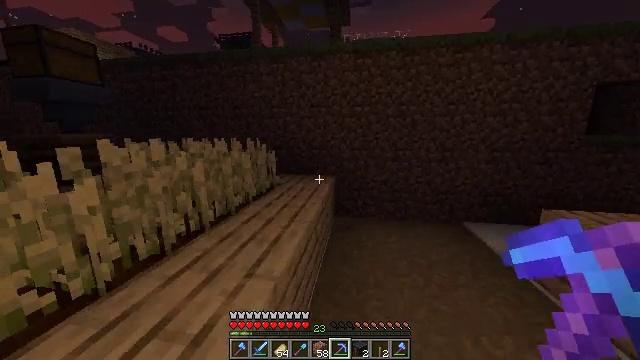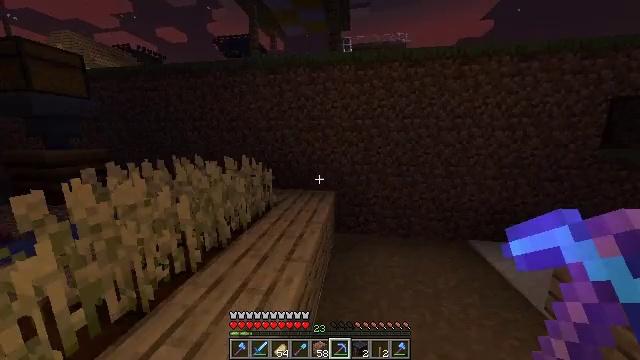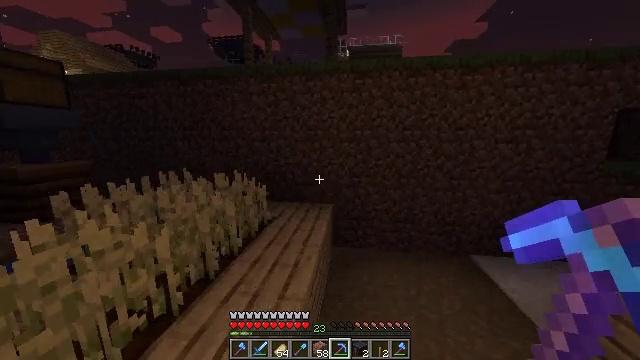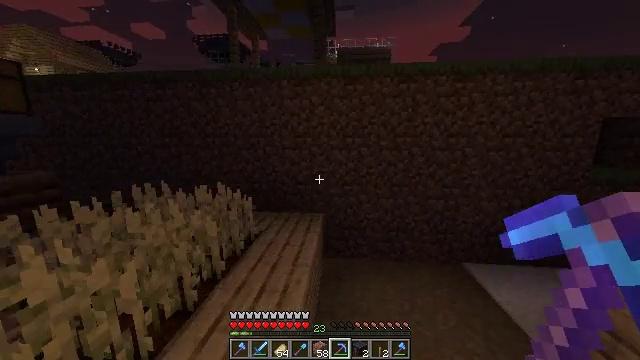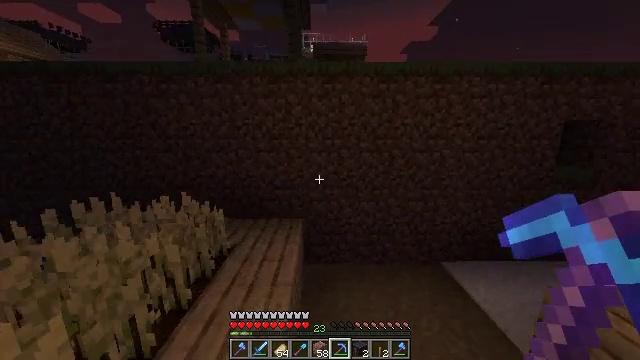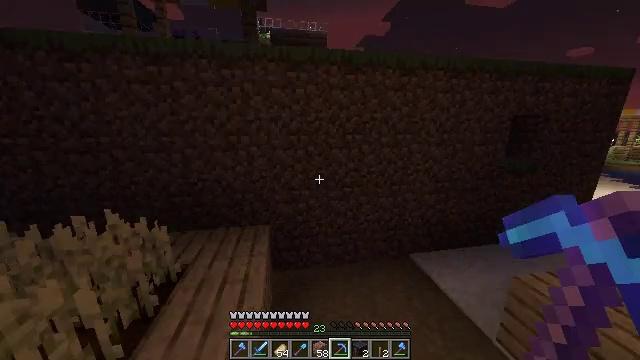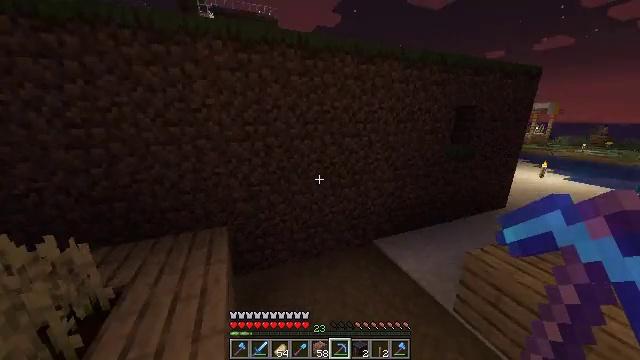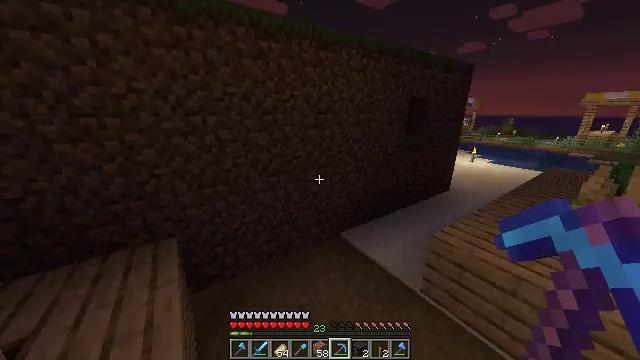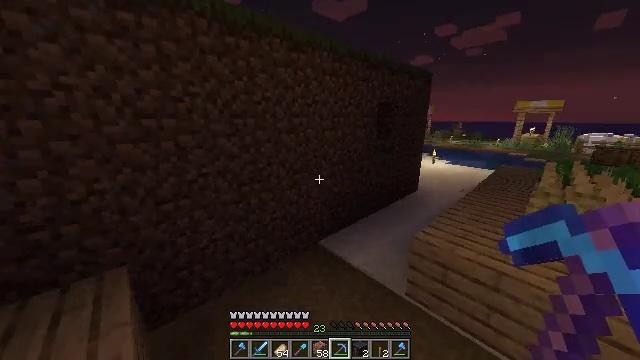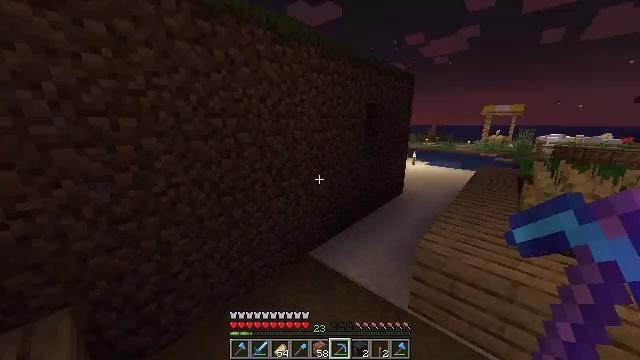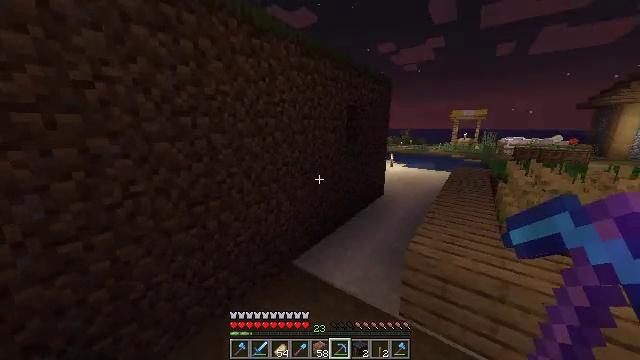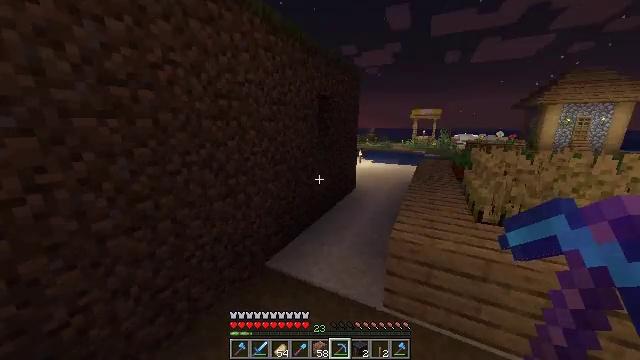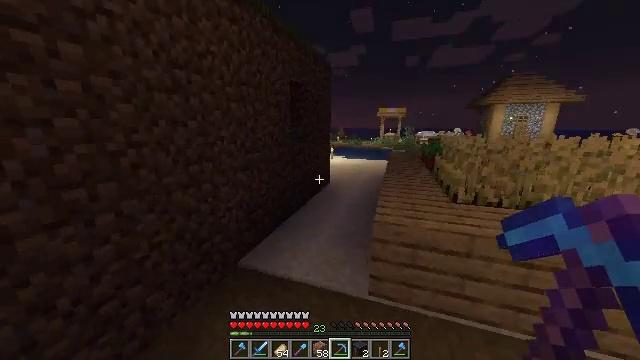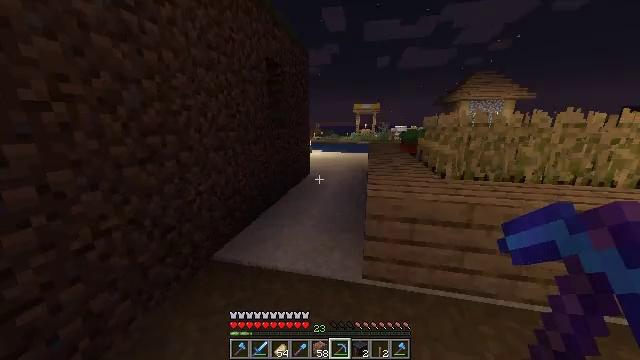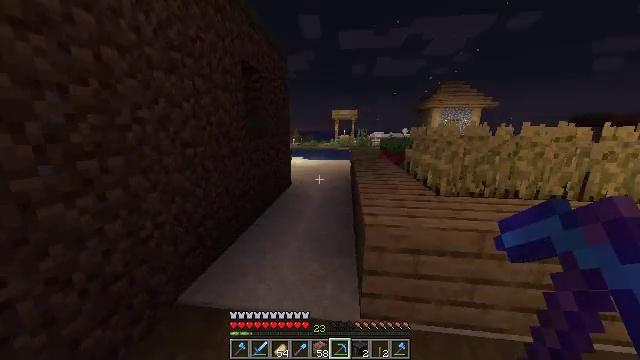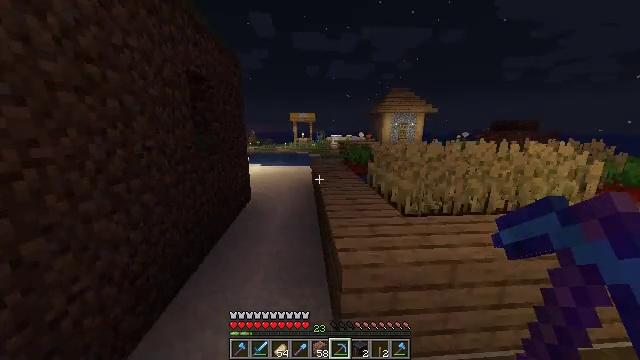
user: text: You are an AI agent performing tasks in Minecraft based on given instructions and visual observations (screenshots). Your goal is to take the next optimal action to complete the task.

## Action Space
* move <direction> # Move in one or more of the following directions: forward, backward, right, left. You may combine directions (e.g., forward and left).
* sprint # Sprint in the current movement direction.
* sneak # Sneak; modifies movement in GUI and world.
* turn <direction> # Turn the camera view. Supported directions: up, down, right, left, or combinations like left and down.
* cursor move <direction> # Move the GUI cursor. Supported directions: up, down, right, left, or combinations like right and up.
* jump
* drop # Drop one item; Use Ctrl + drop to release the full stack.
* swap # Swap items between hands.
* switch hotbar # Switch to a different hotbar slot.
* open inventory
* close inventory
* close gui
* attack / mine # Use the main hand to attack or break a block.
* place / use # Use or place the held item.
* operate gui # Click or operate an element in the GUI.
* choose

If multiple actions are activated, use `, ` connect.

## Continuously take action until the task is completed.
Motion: motion action
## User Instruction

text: Mine the smithing table.
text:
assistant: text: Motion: move forward, jump
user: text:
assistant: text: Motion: move forward, jump
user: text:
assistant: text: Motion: move forward, turn right, jump
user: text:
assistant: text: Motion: move forward, turn right and down, jump
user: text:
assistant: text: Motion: move forward, turn right and down, jump
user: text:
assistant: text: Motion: move forward, turn right and down, jump
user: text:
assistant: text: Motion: move forward, turn right and down, jump
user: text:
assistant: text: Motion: move forward, sprint, turn right and up, jump
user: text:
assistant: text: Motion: move forward, sprint, turn right, jump
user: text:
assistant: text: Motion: move forward, sprint, turn right and up, jump
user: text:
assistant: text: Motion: move forward, sprint, turn right, jump
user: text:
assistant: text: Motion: move forward, turn right, jump
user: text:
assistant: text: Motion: move forward, turn right, jump
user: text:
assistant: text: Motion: move forward, turn right and up, jump
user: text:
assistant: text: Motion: move forward, turn right, jump
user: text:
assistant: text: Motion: move forward, turn right, jump
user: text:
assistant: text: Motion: move forward, jump
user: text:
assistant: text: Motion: move forward, jump
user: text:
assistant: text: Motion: move forward, sprint, jump
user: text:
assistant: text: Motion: move forward, sprint, jump
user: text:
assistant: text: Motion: move forward, sprint, jump
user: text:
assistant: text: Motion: move forward, sprint, jump
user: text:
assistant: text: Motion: move forward, turn left and up, jump
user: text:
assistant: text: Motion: move forward, turn left, jump
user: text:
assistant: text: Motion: move forward, turn left, jump
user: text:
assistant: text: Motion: move forward, sprint, turn left, jump
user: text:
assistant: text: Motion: move forward, sprint, turn left, jump
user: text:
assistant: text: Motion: move forward, sprint, jump
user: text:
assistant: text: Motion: move forward, sprint, jump
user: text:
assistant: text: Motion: move forward, jump